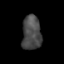
Tissue: skin
Cell type: Others
Senescence score: 0.72
Nuclear area (px): 642
Mean DAPI intensity: 73.363